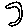
Label: moon